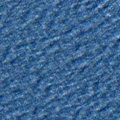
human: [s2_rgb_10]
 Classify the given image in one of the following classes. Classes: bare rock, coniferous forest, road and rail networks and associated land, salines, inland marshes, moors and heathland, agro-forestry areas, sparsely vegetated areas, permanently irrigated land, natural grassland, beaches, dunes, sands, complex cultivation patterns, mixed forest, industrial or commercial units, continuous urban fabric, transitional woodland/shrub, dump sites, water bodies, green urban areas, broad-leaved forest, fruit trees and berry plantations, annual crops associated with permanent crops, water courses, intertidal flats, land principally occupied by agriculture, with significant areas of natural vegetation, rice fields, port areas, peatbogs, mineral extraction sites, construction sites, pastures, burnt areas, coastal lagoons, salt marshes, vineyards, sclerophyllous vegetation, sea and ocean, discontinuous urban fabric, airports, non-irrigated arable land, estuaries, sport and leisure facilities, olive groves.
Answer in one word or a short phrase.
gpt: sea and ocean